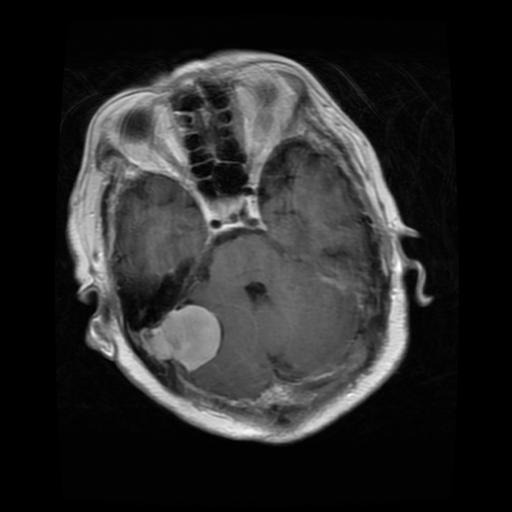
Label: meningioma